Question: I know this drag and drop in spreadsheets.

I want the first column with auto-increment. But I have thousands of record so how can I auto increment by any formula for a specific range or up to the bottom of spreadsheets.
I want formula like:
'''
=A1+1
=row(A1)+1
'''
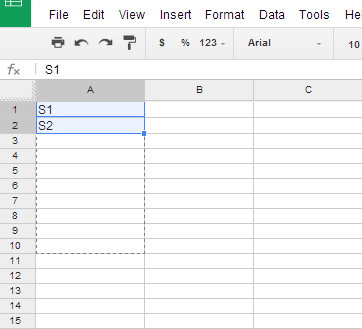
Answer: For a specific range (ex: first 100 rows)
'''
=Arrayformula("S"&row(A1:A100))
'''
Or, all the way to the bottom:
'''
=Arrayformula("S"&row(A:A))
'''